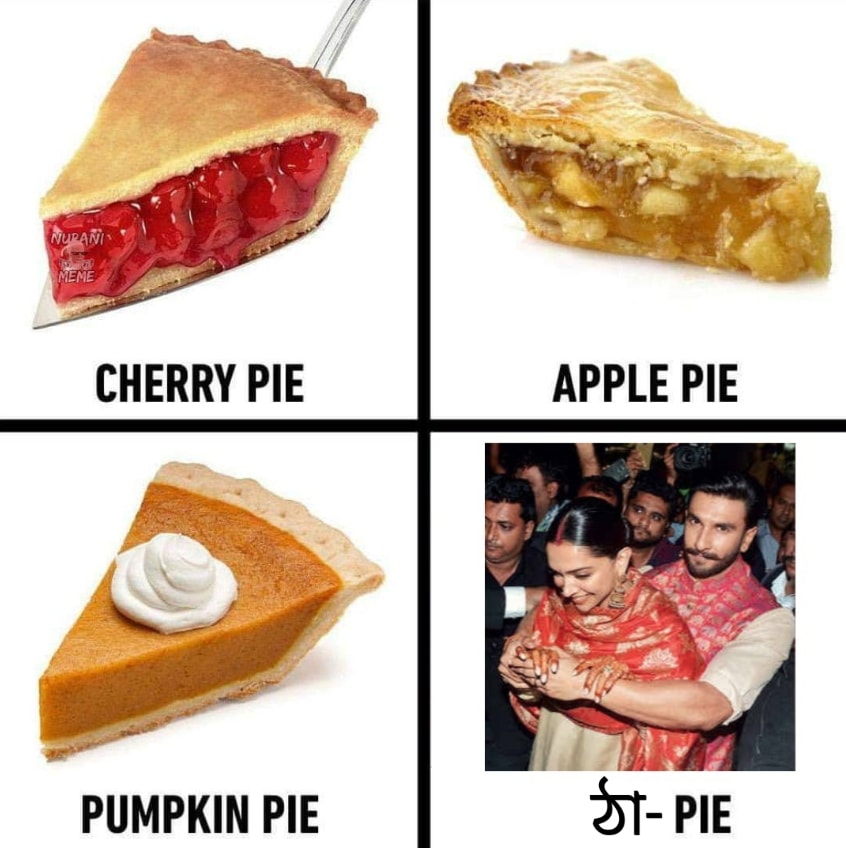
Caption: CHERRY PIE   APPLE PIE    PUMPKIN PIE     ঠা- PIE
Label: hate